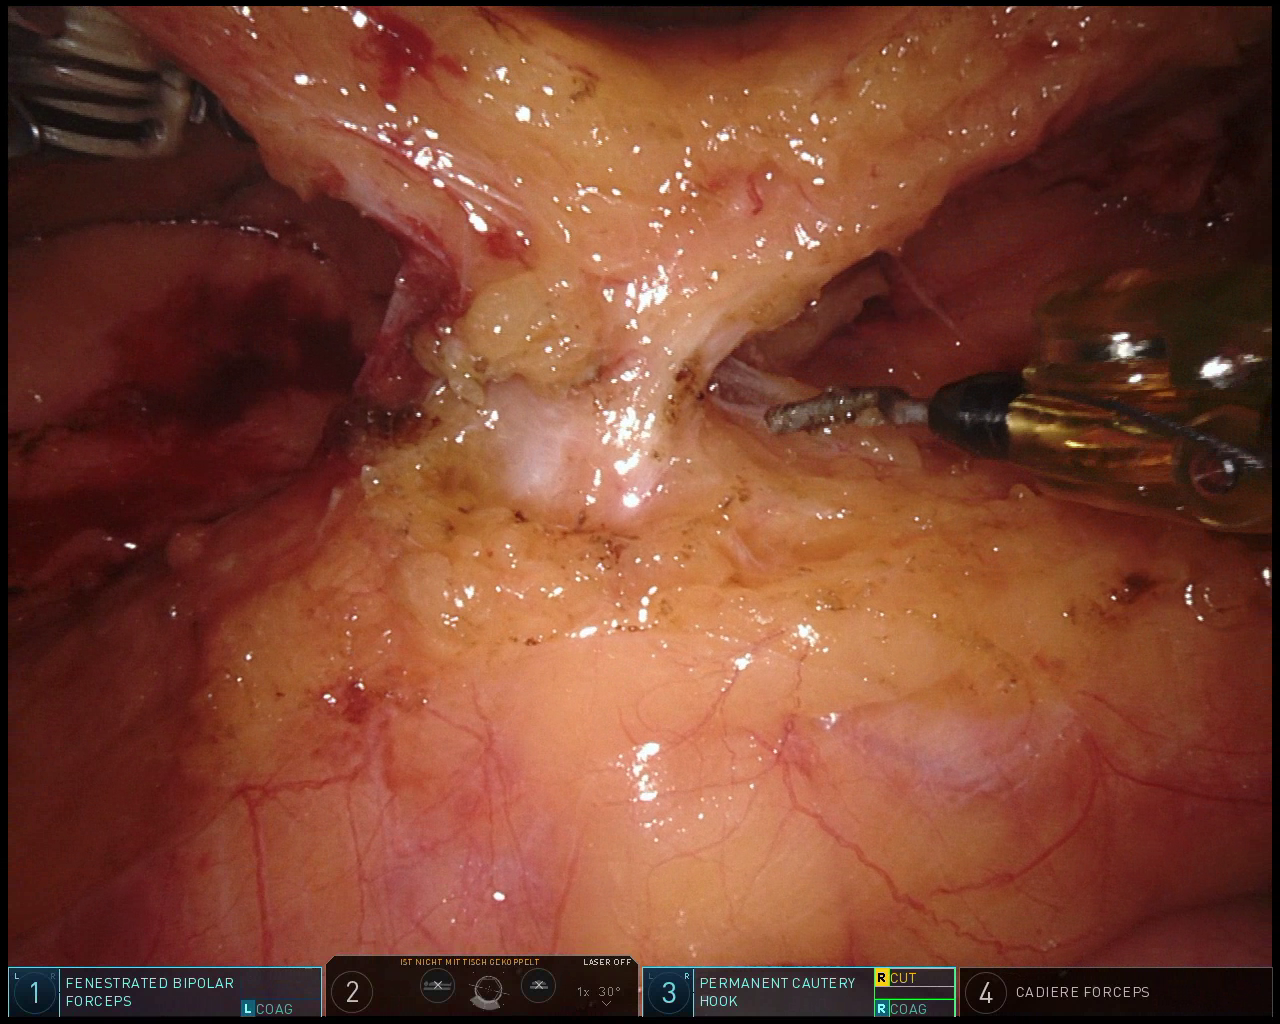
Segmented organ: inferior_mesenteric_artery
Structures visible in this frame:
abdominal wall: no
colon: no
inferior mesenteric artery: yes
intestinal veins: no
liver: no
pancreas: no
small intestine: yes
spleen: no
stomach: no
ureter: no
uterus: no
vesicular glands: no